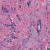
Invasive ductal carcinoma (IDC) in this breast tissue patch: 1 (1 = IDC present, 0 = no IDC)